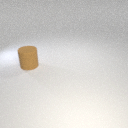
large brown rubber cylinder